Interaction volume radius: 5 \u00c5
Interaction volume height: 20 \u00c5
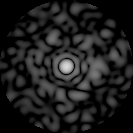
Disorder parameter: 0.8234